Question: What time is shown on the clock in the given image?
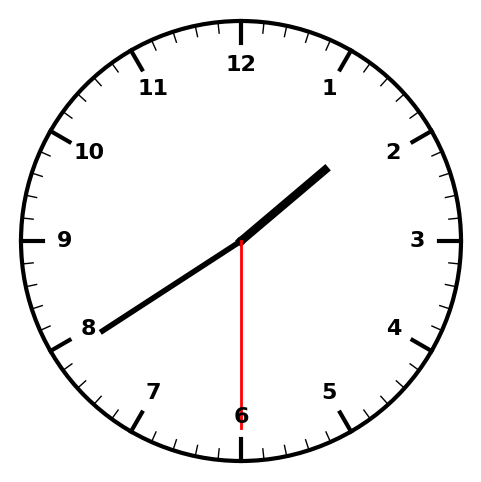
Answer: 01:39:30